Question: When debug-on-error is enabled, I have trouble with corrupted text in buffer.
like this.

it says maybe in Japanese. However, I can't understand the message.
Does anyone know workaround? it will be ok for me to display the message in English.
Any help would be appreciated. Thanks in advance.
OS: Ubuntu 14.10
emacs version: 24.4.1 (x86_64-unknown-linux-gnu, GTK+ Version 3.12.2)
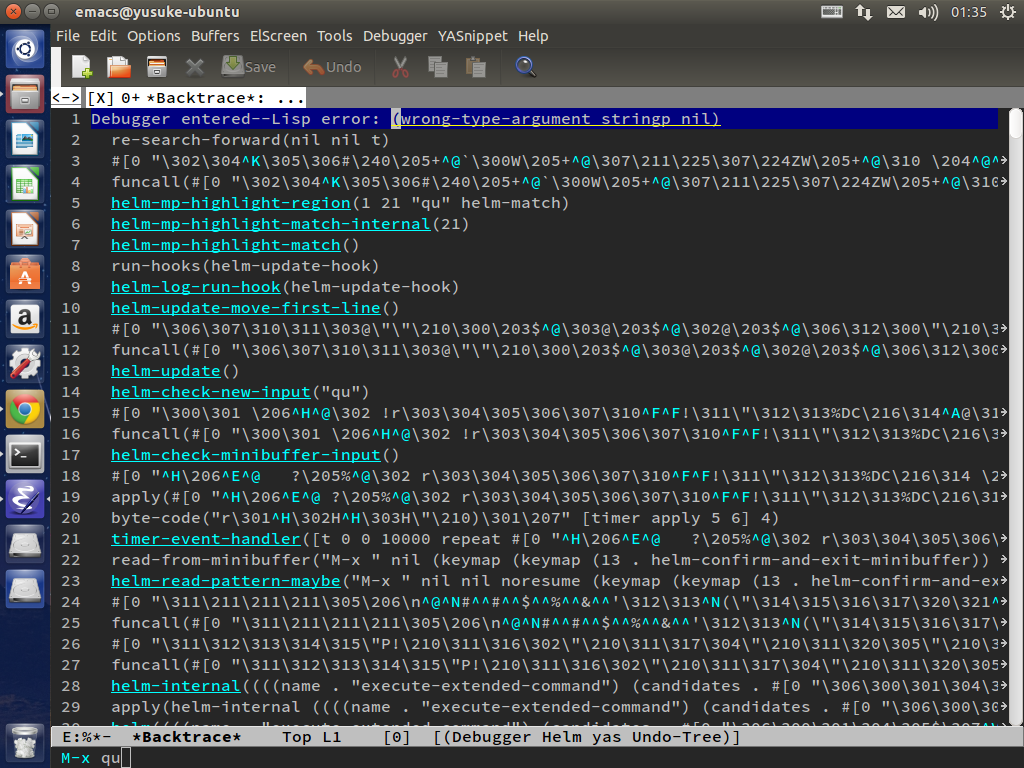
Answer: Yes, it is bytecode. No, it should not be shown in backtraces. Or at least there should be a user option not to show it in backtraces.
This is Emacs <URL>, which was reported 4 years ago.
Sadly, it has not been fixed, and was simply moved to "" (effectively aka '/dev/null').
(<URL>